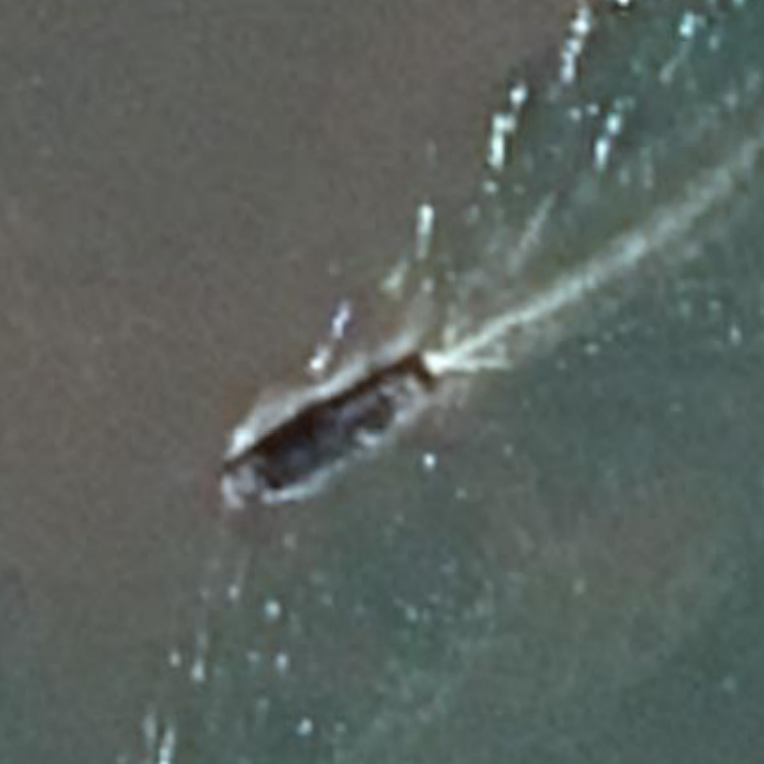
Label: civil